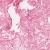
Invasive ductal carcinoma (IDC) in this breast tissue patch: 0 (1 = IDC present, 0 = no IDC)